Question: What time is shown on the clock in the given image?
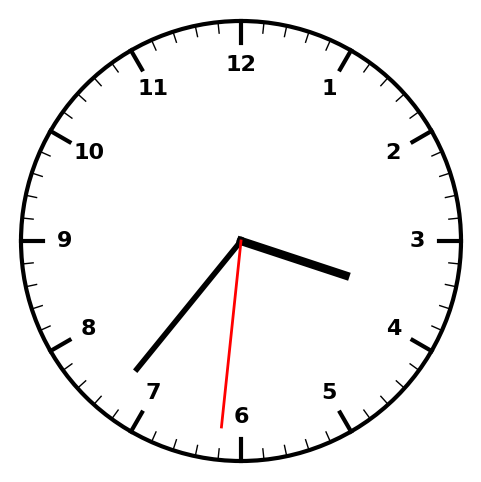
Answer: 03:36:31